Aerial crown-view tile of a tropical tree (Barro Colorado Island, Panama), acquired 20250915:
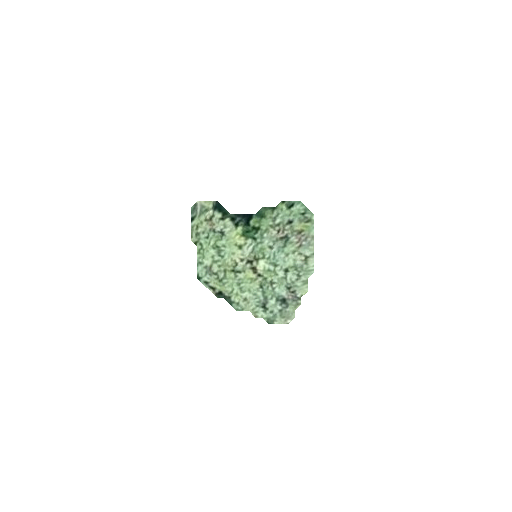
Species: Cecropia insignis
GBIF accepted scientific name: Cecropia insignis
Crown area: 16.733 m²